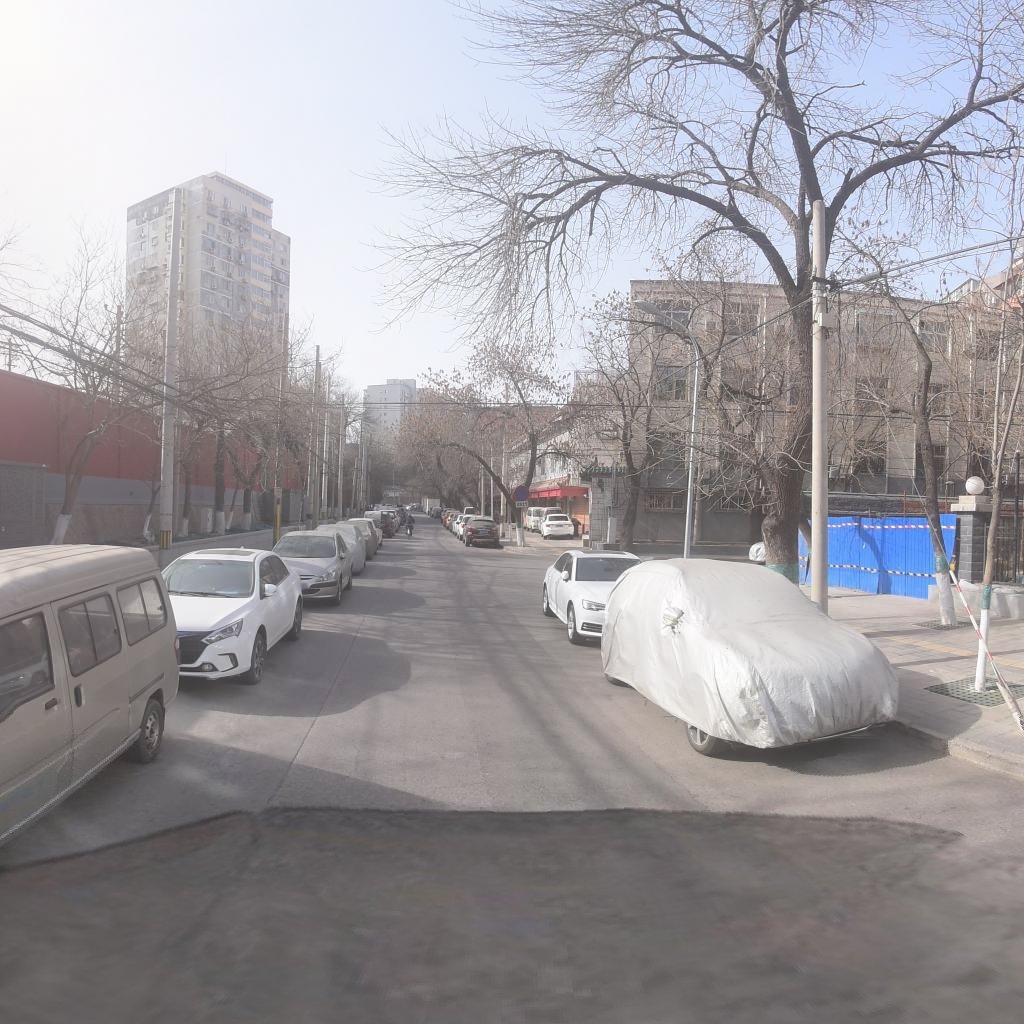
Region: Xicheng
Road damage annotations: longitudinal crack